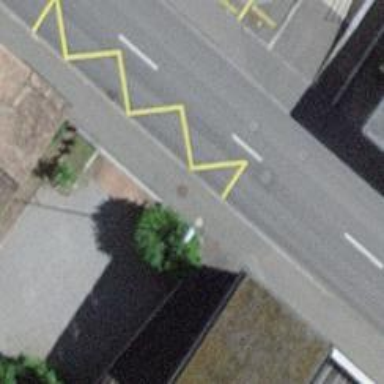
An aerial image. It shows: Platform for public transport. The platform is located by the road.